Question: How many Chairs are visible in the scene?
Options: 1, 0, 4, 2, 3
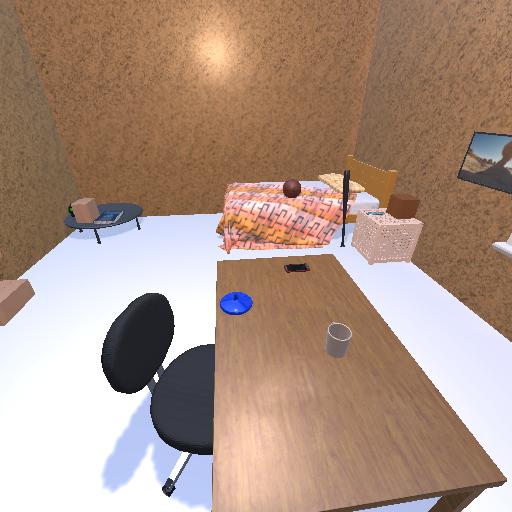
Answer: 1